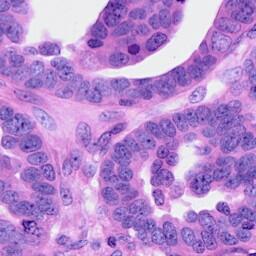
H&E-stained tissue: Ovarian